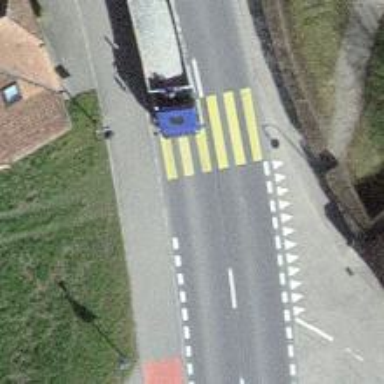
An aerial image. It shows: Secondary road with cycle track on the right side.